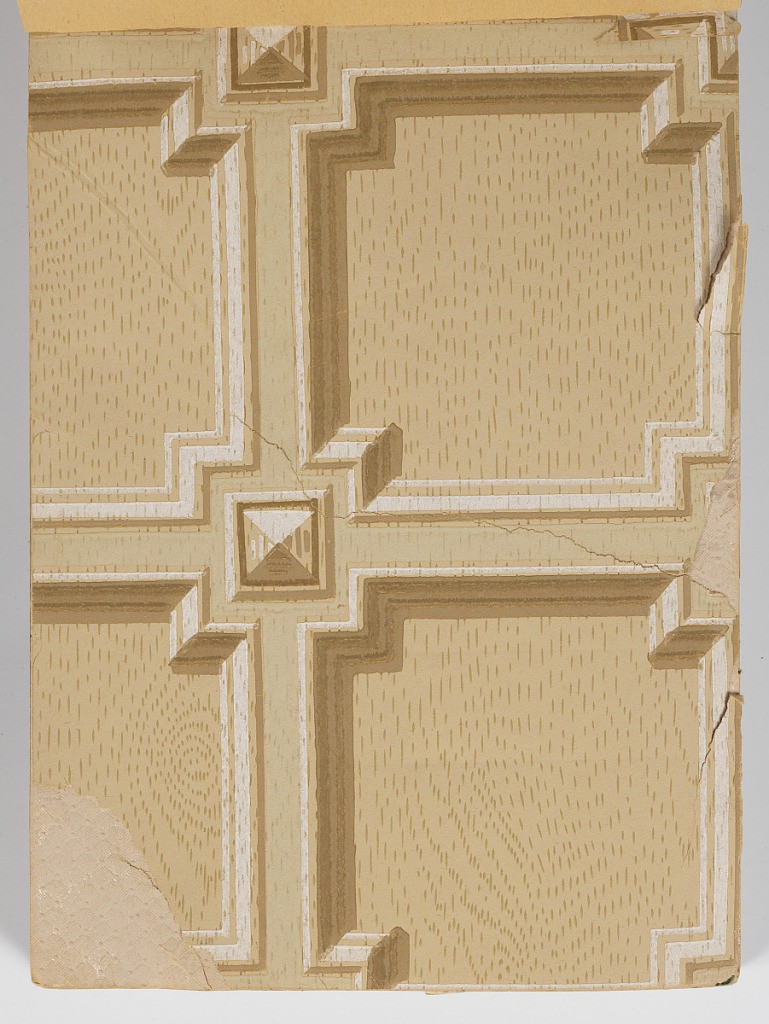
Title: Alfred Peats Wallpaper, No. 5
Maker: Alfred Peats Company
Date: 1915
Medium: Machine-printed paper
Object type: Sample book
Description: Selection of wallpaper samples, bound in embossed black paper cover. Samples include Tekko, ingrain, oatmeal, embossed border, crepe, imitation grasscloth and leather, sanitary papers with borders, and ceiling papers.  Each design is shown in multiple colorways.